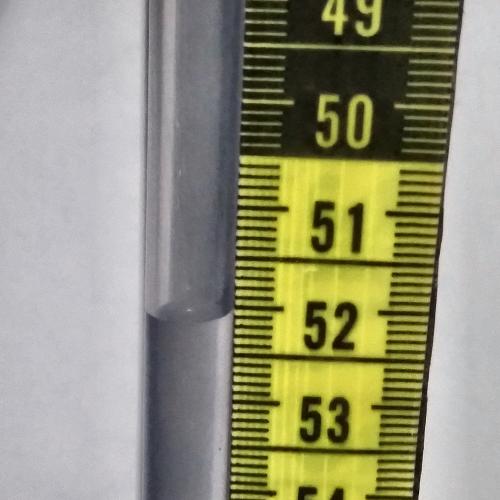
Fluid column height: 52.1 cm